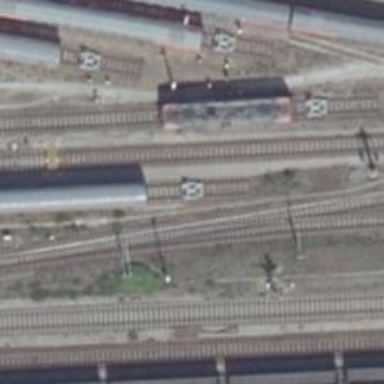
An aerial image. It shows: Abandoned railway.